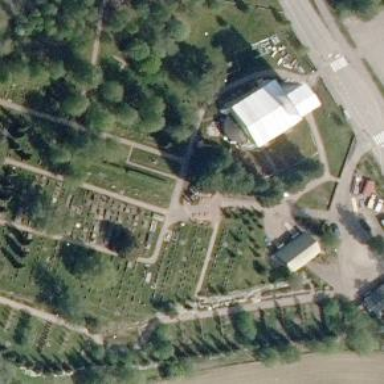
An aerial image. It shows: Historical war memorial.